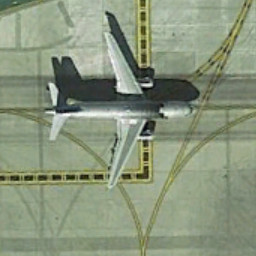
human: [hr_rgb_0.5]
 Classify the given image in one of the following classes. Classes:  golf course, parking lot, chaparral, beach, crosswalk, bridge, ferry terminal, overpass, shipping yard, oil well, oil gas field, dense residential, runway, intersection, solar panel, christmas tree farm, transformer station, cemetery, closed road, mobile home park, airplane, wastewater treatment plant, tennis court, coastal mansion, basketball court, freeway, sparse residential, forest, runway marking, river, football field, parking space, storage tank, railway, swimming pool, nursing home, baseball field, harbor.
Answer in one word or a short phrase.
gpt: airplane